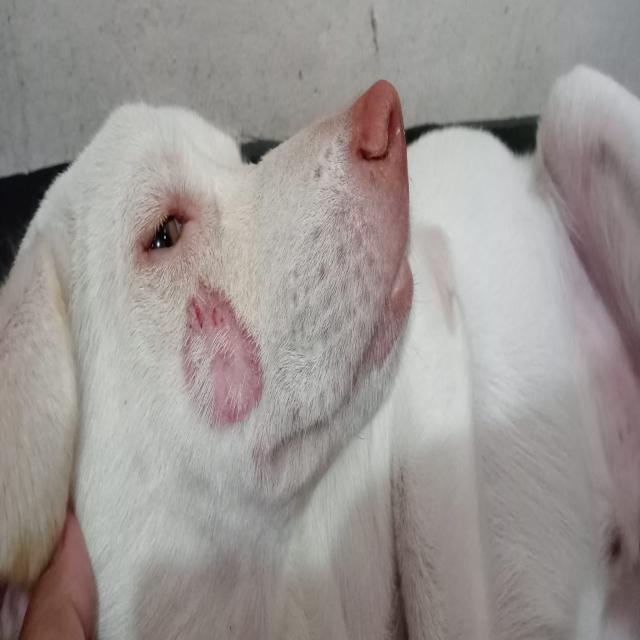
Canine ringworm (Dermatophytosis) — fungal infection caused by Microsporum or Trichophyton. Presents with circular alopecia, scaling, crusting, and broken hairs.